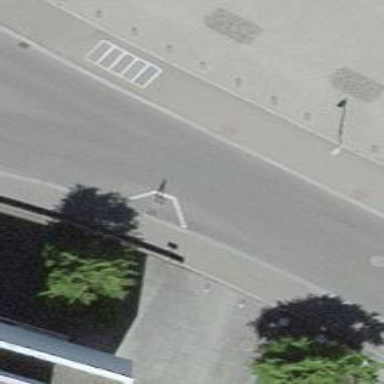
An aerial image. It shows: Traffic calming feature called choker.